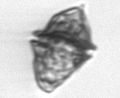
Label: Kryptoperidinium_triquetrum